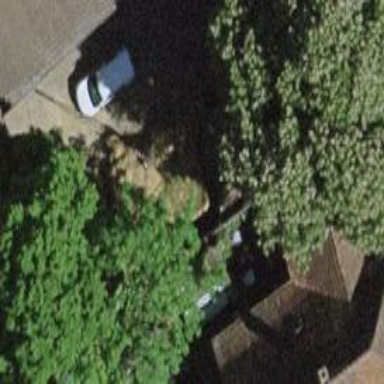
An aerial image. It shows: Shed building.